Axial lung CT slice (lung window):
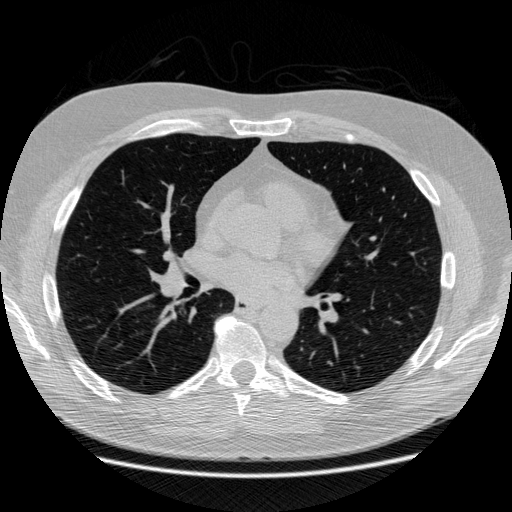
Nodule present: no